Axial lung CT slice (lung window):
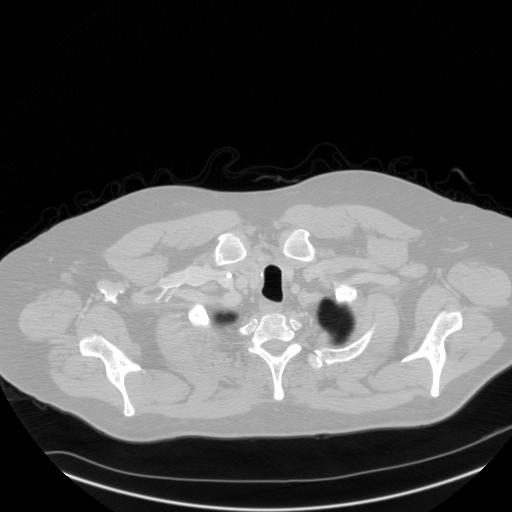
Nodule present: no